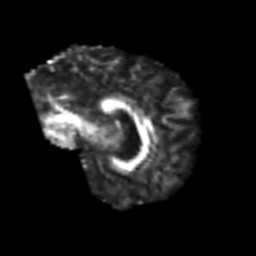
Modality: FA
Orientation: sagittal
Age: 49
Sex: male
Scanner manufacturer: siemens
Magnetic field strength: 3 T
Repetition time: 6.1 s
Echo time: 0.101 s